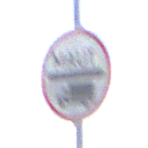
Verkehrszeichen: Mautpflicht
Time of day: Midday
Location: Outdoor (Nature)
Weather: PartlyCloudy
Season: NotSpecified
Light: Natural